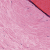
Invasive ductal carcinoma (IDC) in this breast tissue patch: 0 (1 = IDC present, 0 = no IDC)